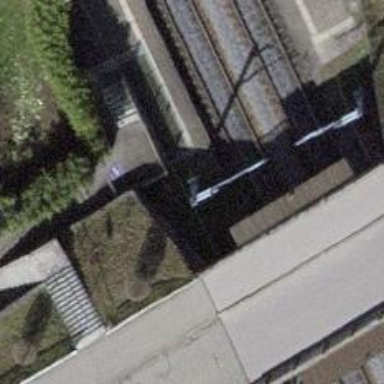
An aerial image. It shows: Concrete steps with ramp.